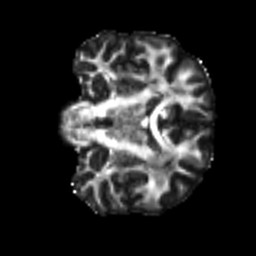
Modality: FA
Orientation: coronal
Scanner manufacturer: siemens
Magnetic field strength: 3 T
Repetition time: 4 s
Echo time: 0.0594 s